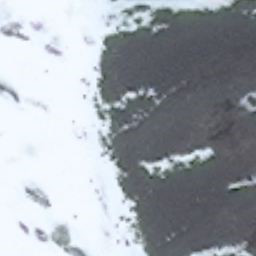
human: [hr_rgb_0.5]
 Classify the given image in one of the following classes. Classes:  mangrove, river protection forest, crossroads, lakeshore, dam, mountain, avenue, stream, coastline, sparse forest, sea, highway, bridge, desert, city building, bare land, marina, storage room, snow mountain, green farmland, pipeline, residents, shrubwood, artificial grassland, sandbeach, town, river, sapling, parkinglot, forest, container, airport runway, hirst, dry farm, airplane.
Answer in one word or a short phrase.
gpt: snow mountain